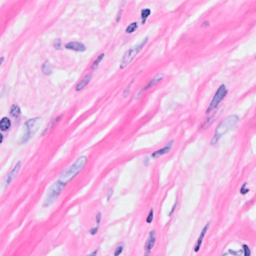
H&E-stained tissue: Breast